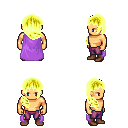
a pixel art fantasy rpg character, male body template, human, tanned skin, lavender cape, magenta pants, gold right-swept hairstyle, brown shoes, four views (front, back, left, right), 2x2 character sprite sheet, small pixel art, hard edges, no anti-aliasing